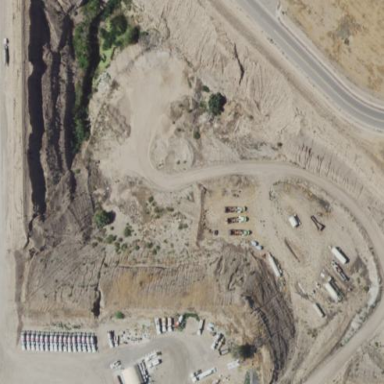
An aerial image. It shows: Quarry area.